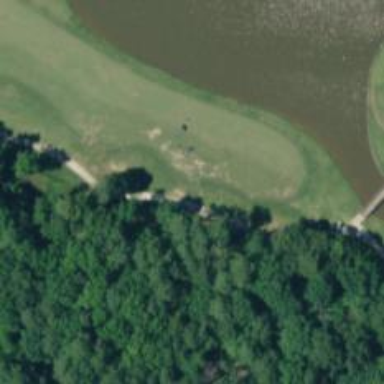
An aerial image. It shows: Golf hole.